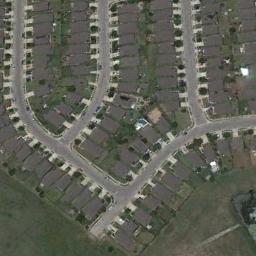
Label: residential